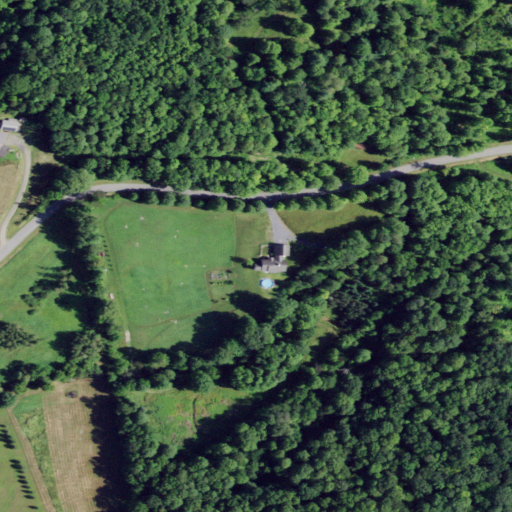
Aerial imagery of valley in New York named Blind Buck Hollow containing deciduous forest, pasture, open development, grassland, mixed forest, evergreen forest, and medium intensity development